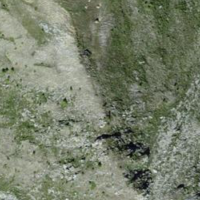
EUNIS habitat code: 31
Species observed at this site:
Saxifraga paniculata
Saxifraga bryoides